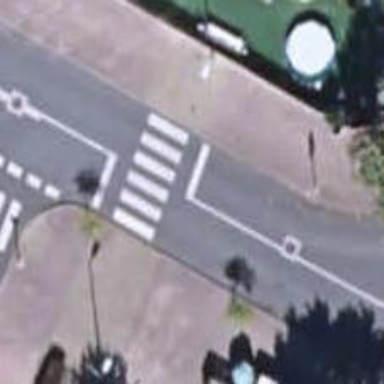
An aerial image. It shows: Marked crossing on the road.